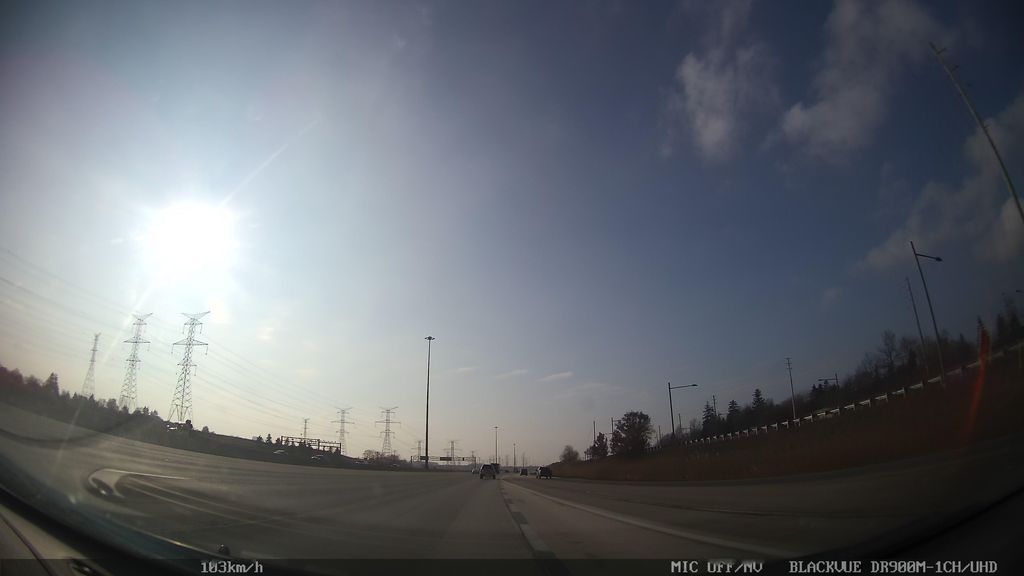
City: toronto